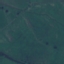
Label: Pasture